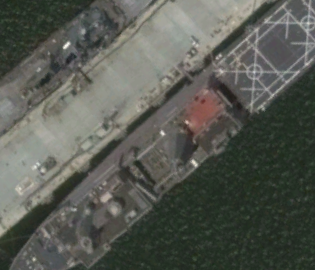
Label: combat